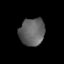
Tissue: prostate
Cell type: T cells
Senescence score: 0.3258
Nuclear area (px): 676
Mean DAPI intensity: 99.126